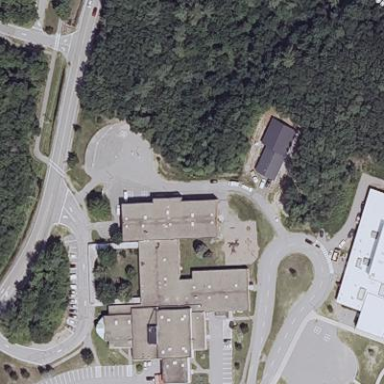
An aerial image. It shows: School building.